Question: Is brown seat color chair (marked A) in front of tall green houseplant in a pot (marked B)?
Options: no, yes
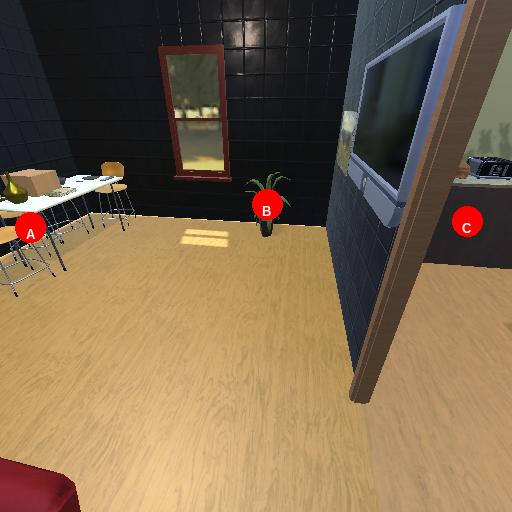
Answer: no